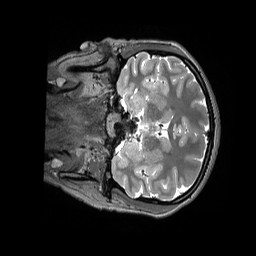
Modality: T2w
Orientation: coronal
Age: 21
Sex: female
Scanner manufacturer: siemens
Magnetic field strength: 3 T
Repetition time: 3.2 s
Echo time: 0.408 s